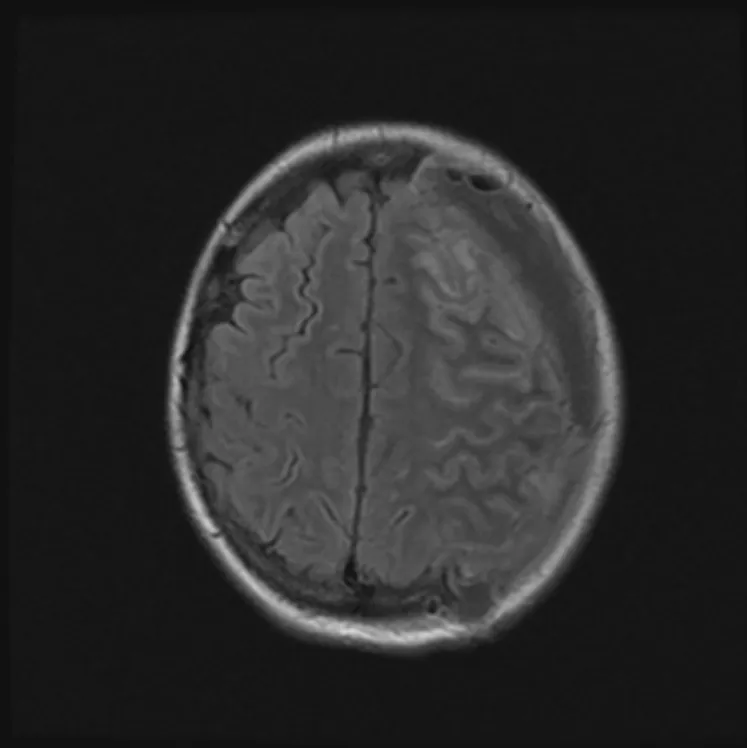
MRI Brain with and without contrast T2/FLAIR: Hyperintensity involving left frontal gyrus concerning for focal cerebritis of the left anterior frontal lobe.
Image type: radiology (mri)